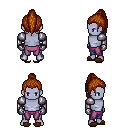
a pixel art fantasy rpg character, male body template, dark elf, purple skin, steel arm armor, magenta pants, brunette long topknot hairstyle, metal gloves, brown slippers, four views (front, back, left, right), 2x2 character sprite sheet, small pixel art, hard edges, no anti-aliasing